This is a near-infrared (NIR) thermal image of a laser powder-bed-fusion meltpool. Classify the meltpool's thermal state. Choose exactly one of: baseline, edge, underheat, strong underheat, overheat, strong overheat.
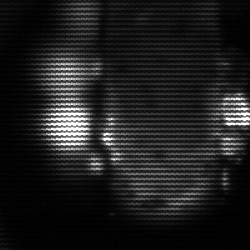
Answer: strong underheat